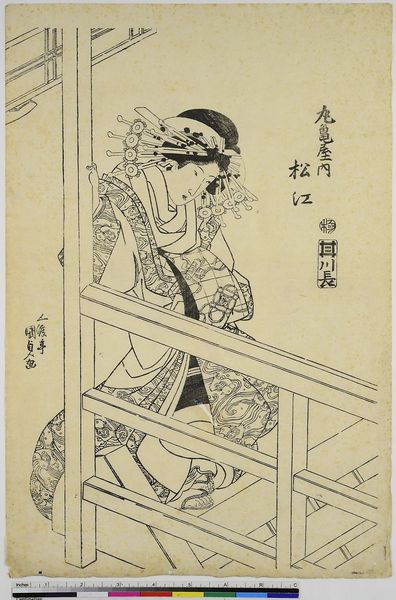
Titel: Die Kurtisane Matsue aus dem Marugameya
Künstler: Utagawa Kunisada
Standort: Hamburg
Institution: Museum für Kunst und Gewerbe Hamburg
Schlagwörter: frau, holzschnitt, japan, asien, druckgraphik, druckgrafik, zeit, schwarzlinienschnitt, kurtisane, edo, reproduktionen, druckerzeugnisse, schwarzdruck, ukiyo, hetäre, schwarzliniendruck, schwarzlinientechnik